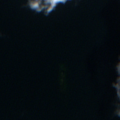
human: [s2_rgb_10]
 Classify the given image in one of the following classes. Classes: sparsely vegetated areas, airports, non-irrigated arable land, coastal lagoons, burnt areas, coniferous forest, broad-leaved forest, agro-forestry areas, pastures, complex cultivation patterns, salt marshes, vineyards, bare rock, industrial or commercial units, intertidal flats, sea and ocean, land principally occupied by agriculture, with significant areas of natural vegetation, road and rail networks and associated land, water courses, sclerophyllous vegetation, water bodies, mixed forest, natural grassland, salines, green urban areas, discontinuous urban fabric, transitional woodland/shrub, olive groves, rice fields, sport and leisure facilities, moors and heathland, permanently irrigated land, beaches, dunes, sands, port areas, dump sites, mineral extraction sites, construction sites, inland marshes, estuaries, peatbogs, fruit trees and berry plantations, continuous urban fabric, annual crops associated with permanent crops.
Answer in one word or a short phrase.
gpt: sea and ocean